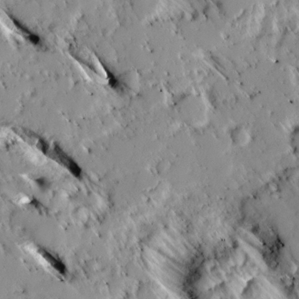
Label: non_frost